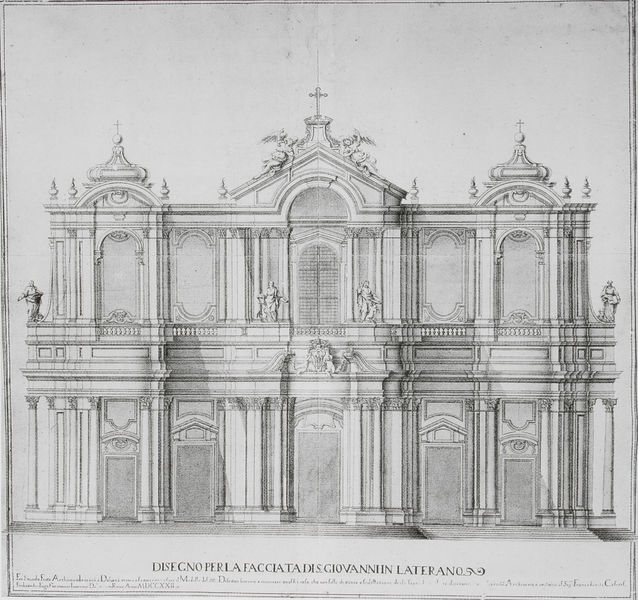
Titel: Entwurf für die Fassade von S. Giovanni in Laterano in Rom
Künstler: Ferdinando Fuga
Standort: Rom
Institution: Instituto Nazionale per la Grafica, Farnesina
Schlagwörter: fenster, grau, pfeiler, skizze, säule, säulen, tür, zeichnung, dach, gebäude, architektur, barock, sockel, kirche, klassizismus, front, stock, engel, statue, balkon, bogen, fassade, italien, türen, giebel, graphik, figuren, treppen, symmetrie, bögen, eingang, kreuz, palast, palazzo, stockwerk, balustrade, dom, symmetrisch, druck, stich, bleistift, entwurf, kapitelle, kathedrale, rom, fries, portal, gesims, skulpturen, statuen, florenz, vatikan, plan, bau, geschoss, aufriss, bauzeichnung, figurinen, goldener schnitt, zweigeschossig, gliederung, halbsäulen, alberti, kruez, kurie, gegliedert, giovanni, lateran, 17. jahrhundert, san giovanni im lateran, kuris, giovanni laterano, giovanni in laterano, stöckig